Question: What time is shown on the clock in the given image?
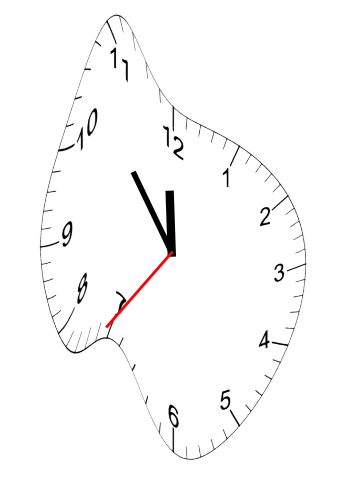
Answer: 11:53:36